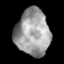
Tissue: prostate
Cell type: T cells
Senescence score: 0.3447
Nuclear area (px): 1548
Mean DAPI intensity: 158.132